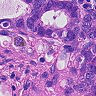
Metastatic tissue present: yes